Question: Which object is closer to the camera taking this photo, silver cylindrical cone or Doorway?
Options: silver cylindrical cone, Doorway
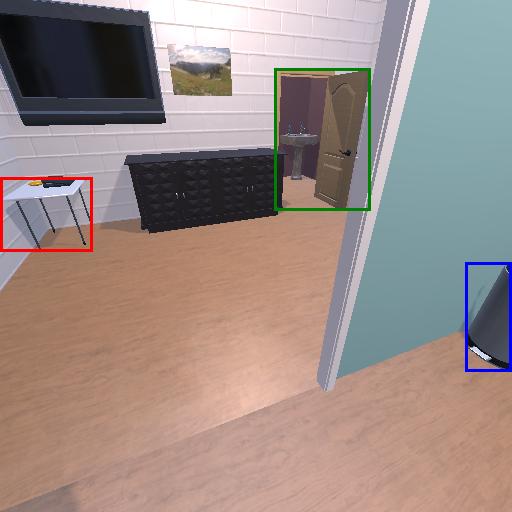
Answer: silver cylindrical cone